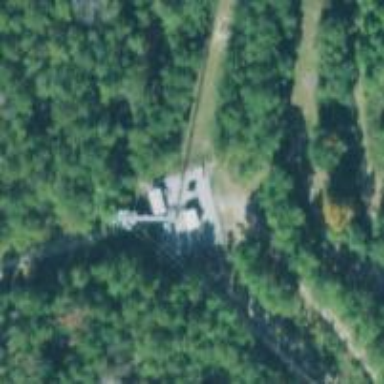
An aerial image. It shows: Man-made mast used for communication purposes.